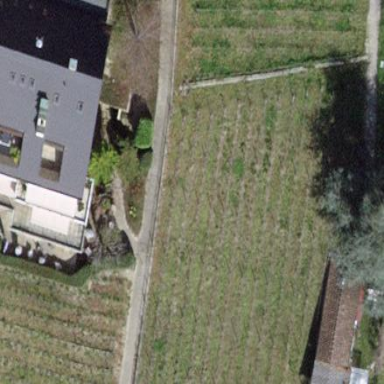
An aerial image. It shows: Beautiful vineyard in the countryside.